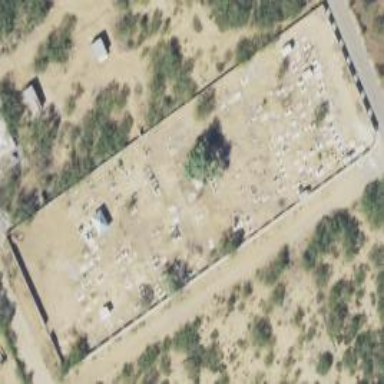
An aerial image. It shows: Cemetery.